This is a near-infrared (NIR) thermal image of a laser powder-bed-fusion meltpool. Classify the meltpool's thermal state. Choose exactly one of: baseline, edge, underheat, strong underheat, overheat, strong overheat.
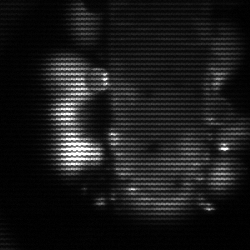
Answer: strong underheat